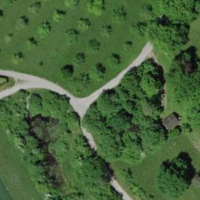
EUNIS habitat code: 24
Species observed at this site:
Dipsacus fullonum